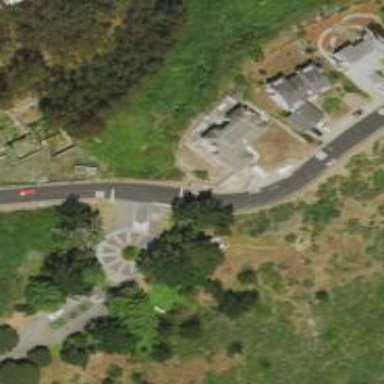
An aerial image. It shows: Mini roundabout on the road.